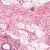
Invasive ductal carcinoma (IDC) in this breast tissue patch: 0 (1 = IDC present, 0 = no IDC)